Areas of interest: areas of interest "Logistics and Express Delivery"
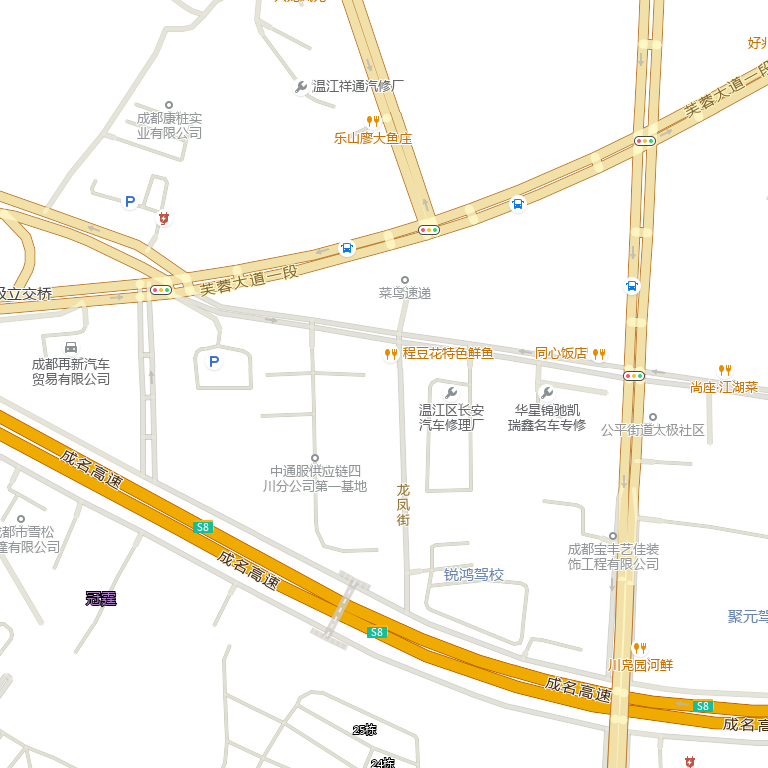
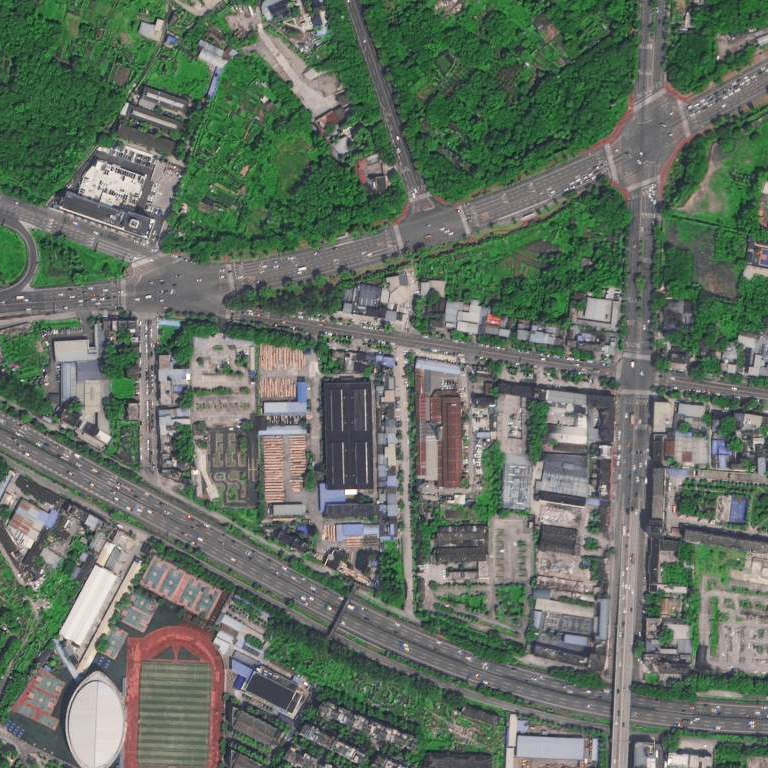